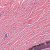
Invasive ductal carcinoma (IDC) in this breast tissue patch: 0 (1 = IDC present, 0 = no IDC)